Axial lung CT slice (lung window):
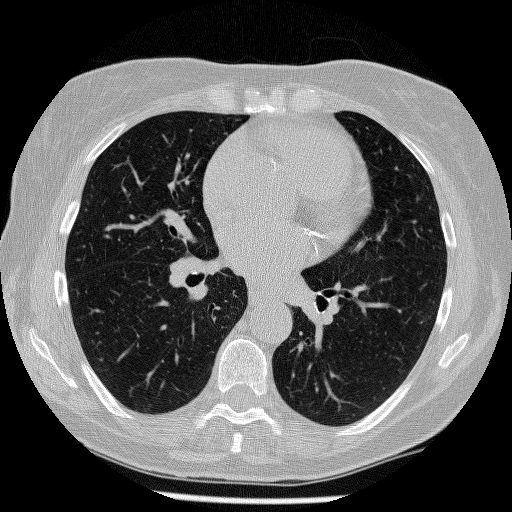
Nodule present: yes
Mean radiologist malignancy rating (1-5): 3.333